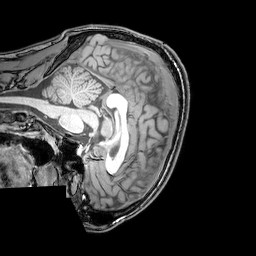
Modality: T1w
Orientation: sagittal
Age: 21
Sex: male
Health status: healthy
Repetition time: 0.081 s
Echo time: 0.037 s